Question: I have a Visual Studio setup project.
Upon installation, it creates an uninstall batch file in the application folder. IF the user wants to uninstall the product, he can go to "Add/Remove Programs", or he can just double-click the uninstall.cmd. The contents are:
'''
%windir%\system32\msiexec /x {CC3EB7BF-DD82-48B9-8EC5-1B0B62B6D285}
'''
The GUID there is the ProductCode from the Setup Project in Visual Studio.

But, in order for upgrades to work properly, I have to increment the Version number, every time I produce a new MSI. And, if I increment the Version number, then I also have to generate a new Guid for the ProductCode. Which means the static uninstall.cmd file needs to change.
How can I dynamically generate a batch file that contains the ProductCode for the, at build time?
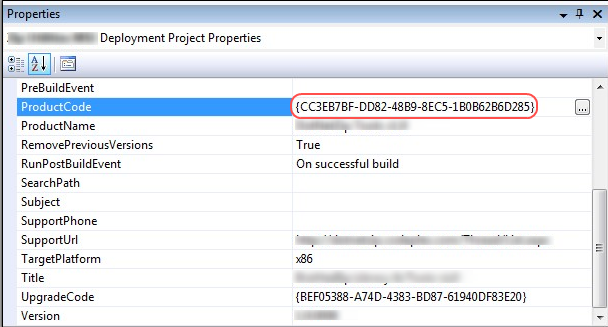
Answer: This is the script I wrote that creates an uninstall.cmd. It runs as a custom action during installation.
'''
var fso, ts;
var ForWriting= 2;
fso = new ActiveXObject("Scripting.FileSystemObject");
var parameters = Session.Property("CustomActionData").split("|");
var targetDir = parameters[0];
var productCode = parameters[1];
ts = fso.OpenTextFile(targetDir + "uninstall.cmd", ForWriting, true);
ts.WriteLine("@echo off");
ts.WriteLine("goto START");
ts.WriteLine("=======================================================");
ts.WriteBlankLines(1);
ts.WriteLine(" Uninstall.cmd");
ts.WriteBlankLines(1);
ts.WriteLine("=======================================================");
ts.WriteBlankLines(1);
ts.WriteLine(":START");
ts.WriteLine("@REM The uuid is the 'ProductCode' in the Visual Studio setup project");
ts.WriteLine("%windir%\system32\msiexec /x " + productCode);
ts.WriteBlankLines(1);
ts.Close();
'''
The result is a cmd file that always has the current ProductCode in it.
The downside of this is that ? remains in the installation directory. Not a huge problem but I don't like the rubbish in the install directory. I haven't yet tried to make the "createInstaller.js" self-deleting. That might work.
: yes, making the createInstaller.js self-deleting works fine.
I'm going to accept my own answer!